Field crop: maize
Growth stage: 2
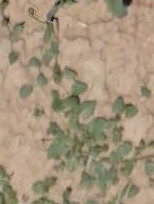
Species: convolvulus